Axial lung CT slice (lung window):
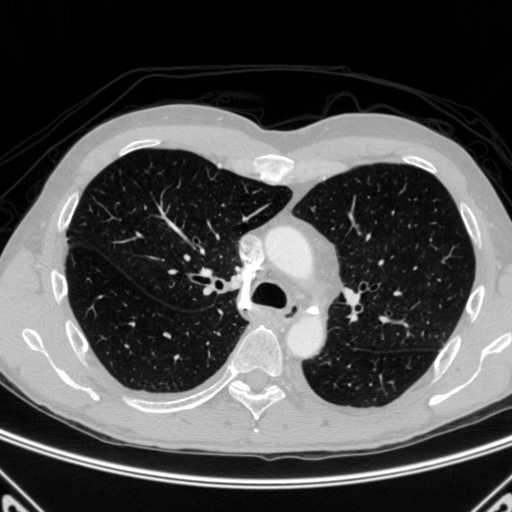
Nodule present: no